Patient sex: M
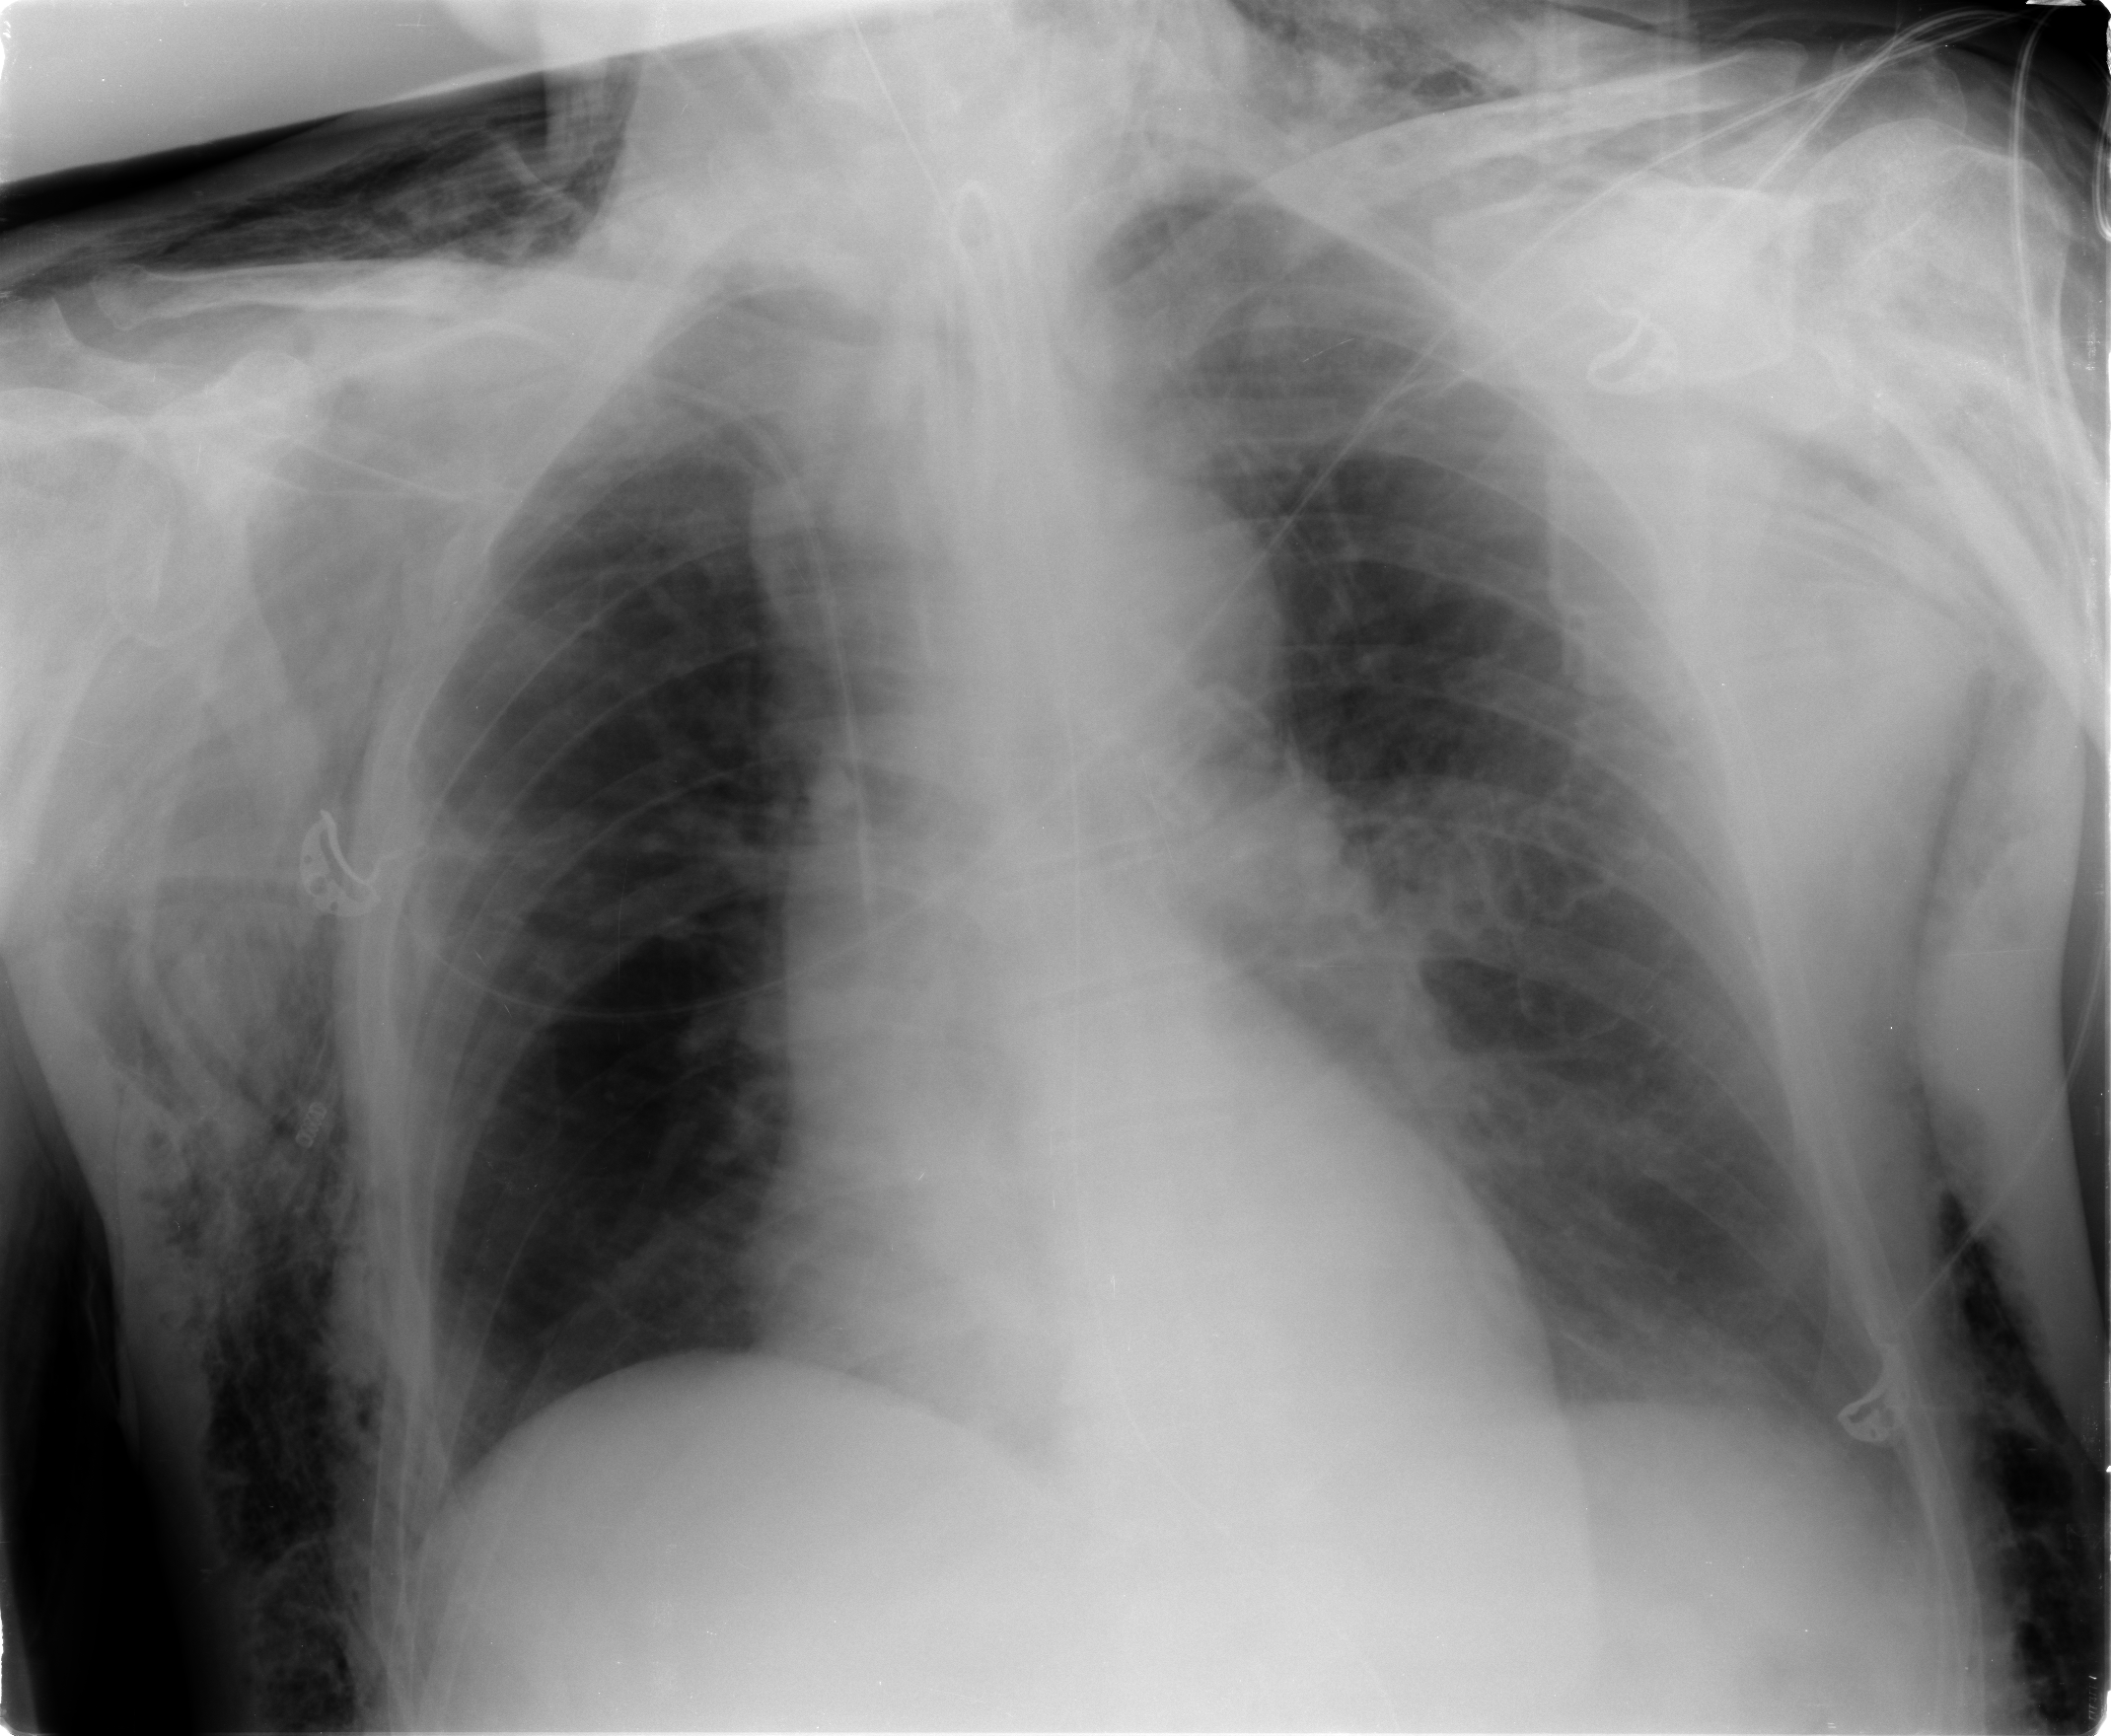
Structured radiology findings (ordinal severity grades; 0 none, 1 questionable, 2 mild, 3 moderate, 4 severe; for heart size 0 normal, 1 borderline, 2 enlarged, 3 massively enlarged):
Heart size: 0
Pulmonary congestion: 1
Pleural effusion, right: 0
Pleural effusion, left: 2
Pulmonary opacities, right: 0
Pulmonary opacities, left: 2
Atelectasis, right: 0
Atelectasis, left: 2